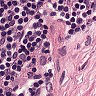
Metastatic tissue present: no